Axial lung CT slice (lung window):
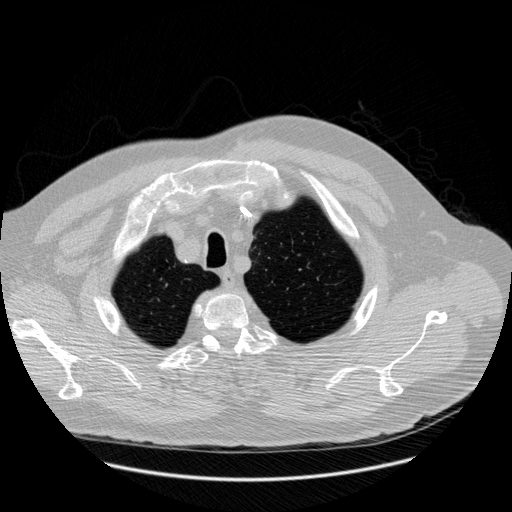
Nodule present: no